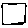
Label: square